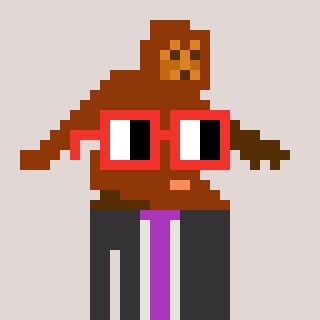
a pixel art character with square red glasses, a bigfoot-shaped head and a grayscale-colored body on a warm background